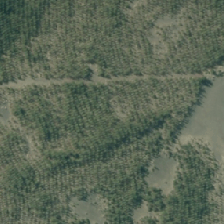
Land cover: harvested_forest